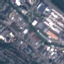
Land use / land cover: Industrial